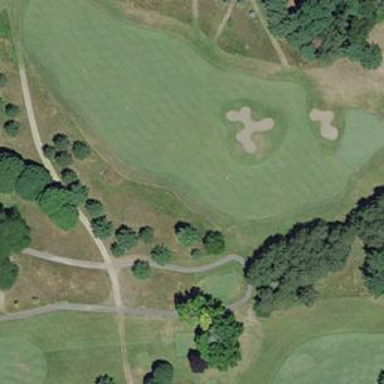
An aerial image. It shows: Grassy fairway on golf course.